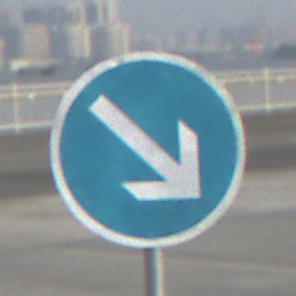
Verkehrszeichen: VorgeschriebeneVorbeifahrtRechts
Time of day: SunriseSunset
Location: Outdoor (Urban)
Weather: Clear
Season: NotSpecified
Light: Natural